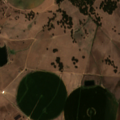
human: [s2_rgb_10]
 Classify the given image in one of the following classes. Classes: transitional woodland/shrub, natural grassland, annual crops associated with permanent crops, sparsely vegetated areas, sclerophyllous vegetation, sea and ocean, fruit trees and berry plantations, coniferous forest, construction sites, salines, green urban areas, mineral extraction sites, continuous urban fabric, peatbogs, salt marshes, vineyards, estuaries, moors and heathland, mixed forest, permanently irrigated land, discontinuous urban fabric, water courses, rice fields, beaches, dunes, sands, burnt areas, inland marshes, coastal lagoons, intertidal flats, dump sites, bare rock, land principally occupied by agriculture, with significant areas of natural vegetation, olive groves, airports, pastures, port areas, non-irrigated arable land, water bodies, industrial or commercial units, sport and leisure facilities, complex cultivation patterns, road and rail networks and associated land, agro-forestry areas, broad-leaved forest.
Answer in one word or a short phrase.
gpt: non-irrigated arable land, permanently irrigated land, agro-forestry areas